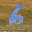
Label: 6